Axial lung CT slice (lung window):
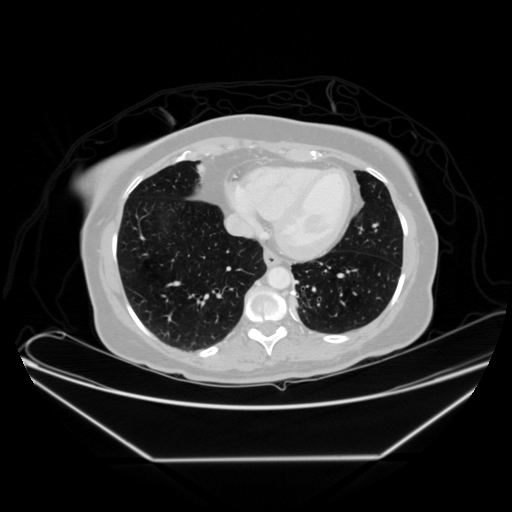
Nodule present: no